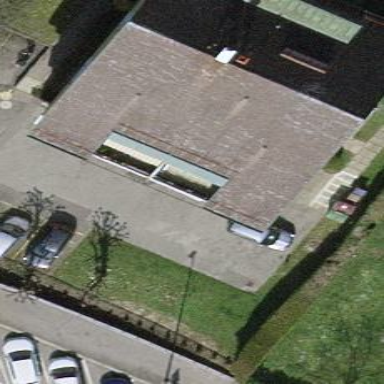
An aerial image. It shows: Saltbox-shaped roof distinguishes these apartments.